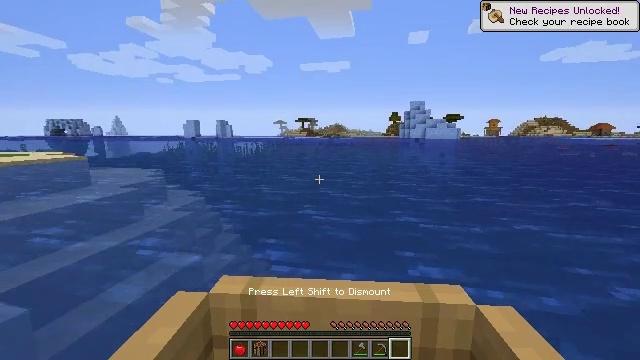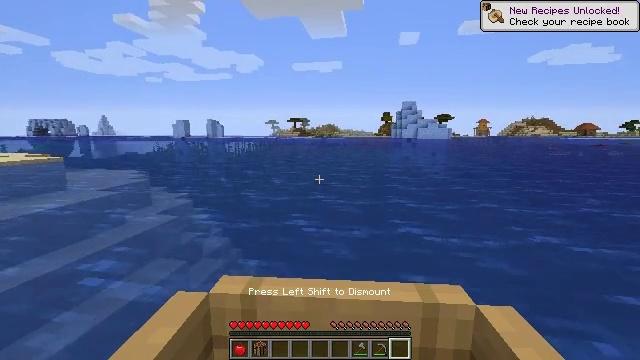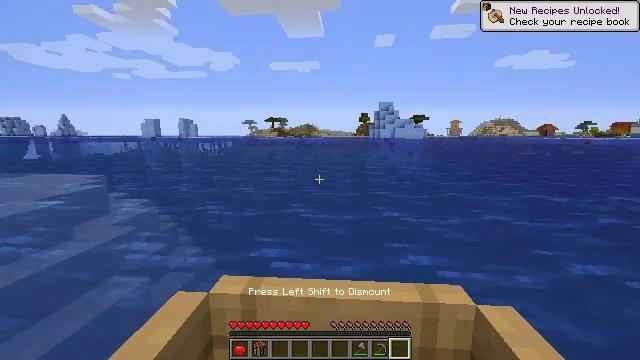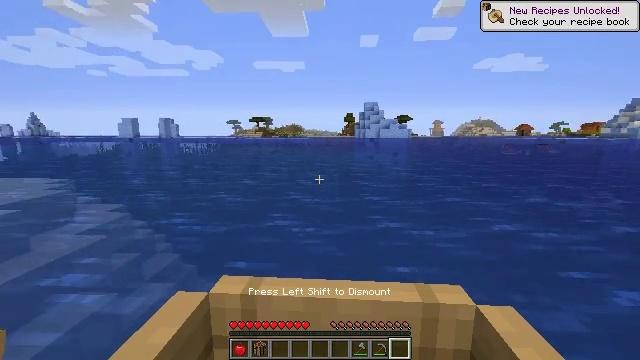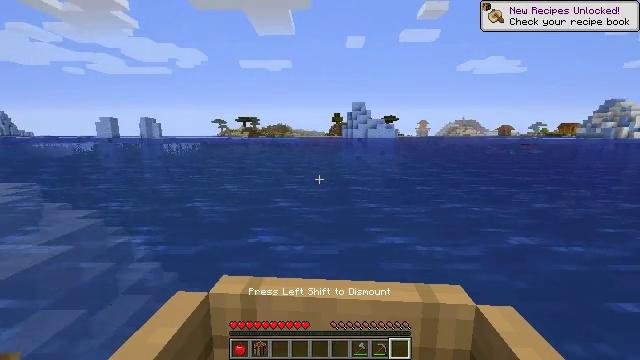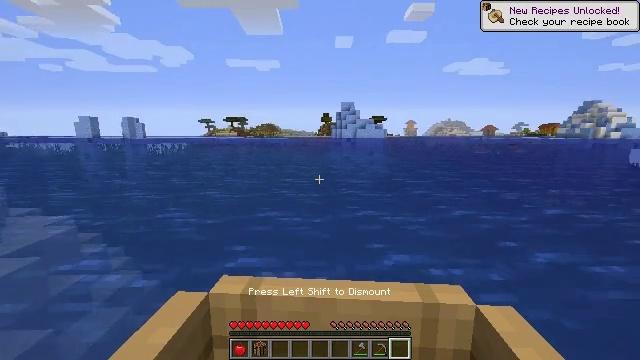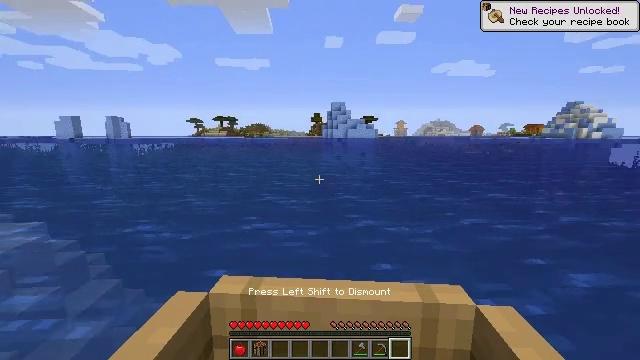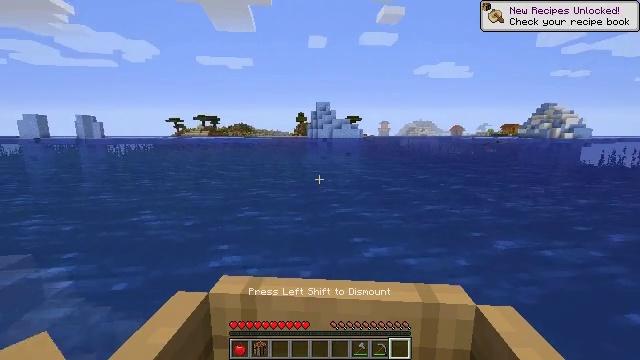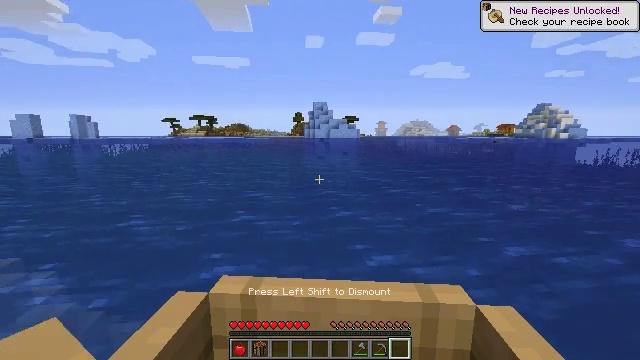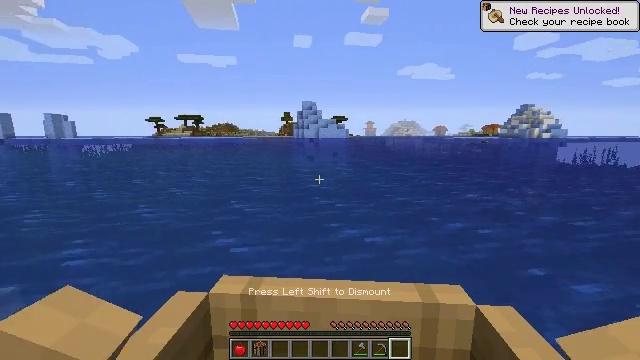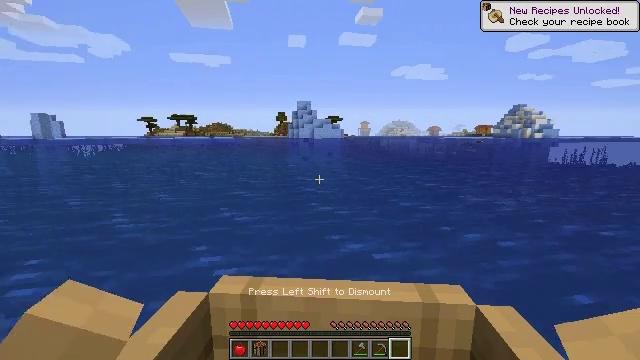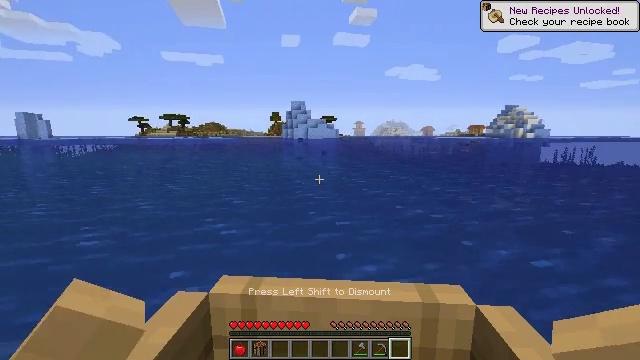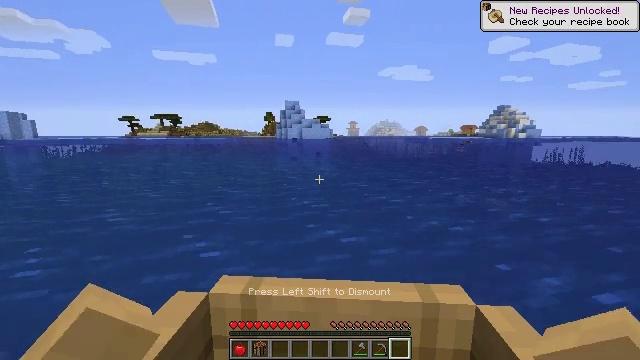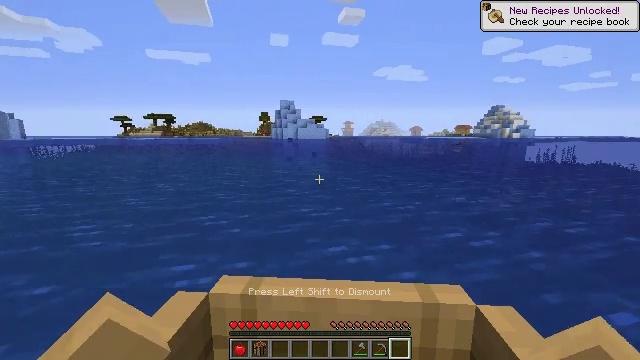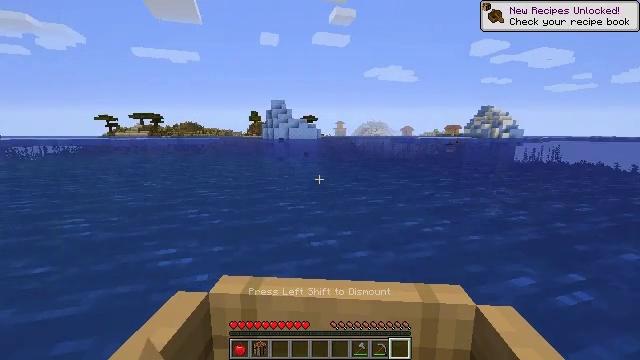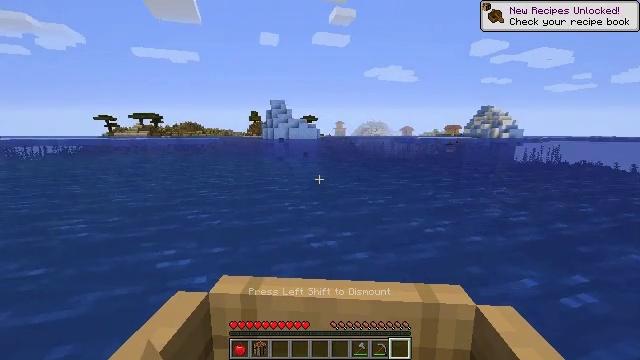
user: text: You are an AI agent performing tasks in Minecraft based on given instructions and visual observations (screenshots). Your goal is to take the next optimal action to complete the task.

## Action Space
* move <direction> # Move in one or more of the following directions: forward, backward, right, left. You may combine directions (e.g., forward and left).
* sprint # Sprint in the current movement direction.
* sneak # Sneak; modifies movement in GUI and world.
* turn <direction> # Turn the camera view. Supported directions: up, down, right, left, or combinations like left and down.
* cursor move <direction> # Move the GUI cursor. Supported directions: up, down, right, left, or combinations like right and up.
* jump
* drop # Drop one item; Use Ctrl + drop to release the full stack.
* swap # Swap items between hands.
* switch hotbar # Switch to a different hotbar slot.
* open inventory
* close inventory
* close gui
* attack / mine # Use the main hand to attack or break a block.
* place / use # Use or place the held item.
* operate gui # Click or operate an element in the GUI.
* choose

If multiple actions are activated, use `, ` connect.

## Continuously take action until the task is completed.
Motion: motion action
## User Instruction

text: Collect the orange bed by mining it.
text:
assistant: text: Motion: move forward and move right
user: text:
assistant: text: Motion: move forward
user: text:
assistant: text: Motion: move forward
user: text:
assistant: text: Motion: move forward
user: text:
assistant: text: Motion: move forward
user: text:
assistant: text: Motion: move forward
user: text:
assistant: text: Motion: move forward
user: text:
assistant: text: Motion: move forward
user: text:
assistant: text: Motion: move forward
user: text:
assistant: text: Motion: move forward
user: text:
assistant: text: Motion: move forward
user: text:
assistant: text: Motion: move forward
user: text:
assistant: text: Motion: move forward
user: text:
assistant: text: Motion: move forward
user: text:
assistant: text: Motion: move forward
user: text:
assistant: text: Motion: move forward
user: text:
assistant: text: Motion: move forward
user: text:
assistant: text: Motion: move forward
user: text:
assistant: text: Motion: move forward
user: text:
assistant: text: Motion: move forward
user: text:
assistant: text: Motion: move forward
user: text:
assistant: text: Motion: move forward
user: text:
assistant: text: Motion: move forward
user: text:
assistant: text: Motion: move forward
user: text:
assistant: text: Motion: move forward
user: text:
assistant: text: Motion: move forward
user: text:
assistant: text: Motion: move forward
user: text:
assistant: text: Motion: move forward
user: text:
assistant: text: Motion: move forward
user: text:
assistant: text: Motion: move forward